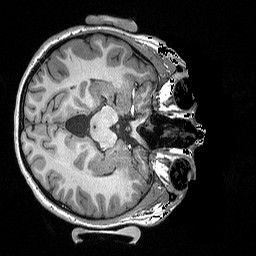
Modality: T1w
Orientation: axial
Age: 19
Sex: female
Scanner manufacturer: siemens
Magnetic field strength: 3 T
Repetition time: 2.3 s
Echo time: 0.00298 s